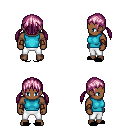
a pixel art fantasy rpg character, male body template, human, dark skin, teal sleeveless shirt, white pants, pink twin-tailed hairstyle, leather bracers, black slippers, four views (front, back, left, right), 2x2 character sprite sheet, small pixel art, hard edges, no anti-aliasing